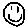
Label: smiley face